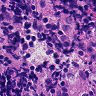
Metastatic tissue present: no